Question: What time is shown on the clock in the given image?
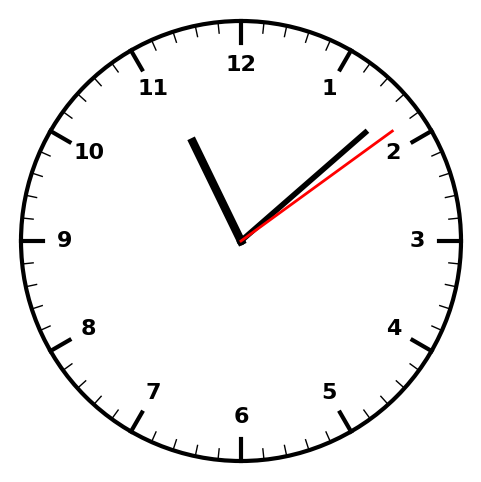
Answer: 11:08:09